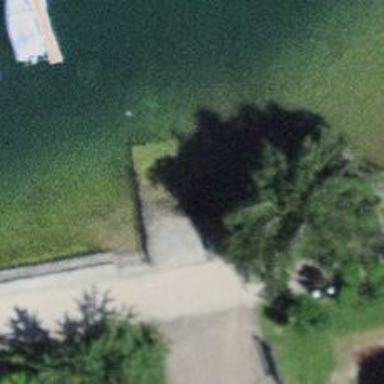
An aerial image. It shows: Slipway on leisure land.